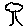
Label: tree